Question: Today I've a question on a project I've been working on. The idea for this project is to have a TextBox based input section in which I could put my numbers in and later do some calculations with them.
[
I've already solved the problem of ignoring any unwanted characters (Only 0 to 9, SPACE and ENTER are allowed),
But now I'm faced with the real challenge... The Dot.
Currently as it is I have the following code for it:
private void limitInputMainField(object sender, KeyPressEventArgs e)
{
e.Handled = !("
.<PHONE>".Contains(e.KeyChar));
'''
if (e.KeyChar == '.')
{
testLines = mainField.Text.Split(new string[] { Environment.NewLine, " " }, StringSplitOptions.RemoveEmptyEntries);
try
{
if (testLines[testLines.Length - 1].IndexOf('.') != -1)
{
e.Handled = true;
}
}
catch
{
e.Handled = true;
}
}
'''
}
This would fix the problem of inputting the dot for as long as the numerical values are proceeding forwards (By which I mean as long as the user doesn't change his/her mind and decides to go back and edit a previous value).
This then becomes a nightmare, because the code is only based on the last value entered.
Meaning if there is no Dot in the last value - then a silly amount of dots can be placed in the previous values, and/or if there is a Dot on the last value then no previous Dot can be re-placed at all.
I've tried checking them individually with for / foreach loops, however this proved to be impossible as it doesn't really tell me which value I'm about to edit and how can I check if that value already contains a Dot or not.
Thank you in advance,
Binary Life
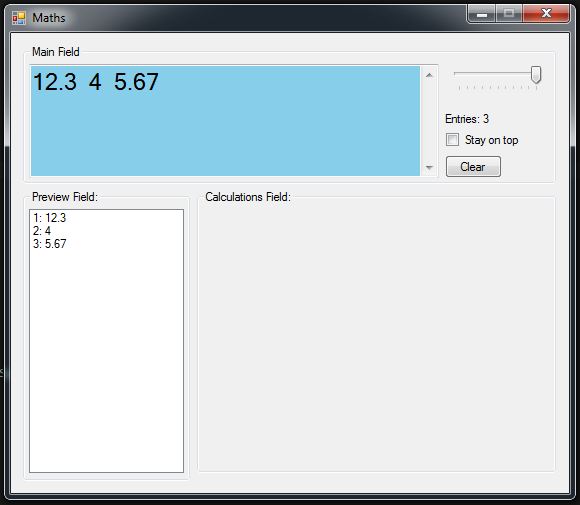
Answer: You're making way too much work for yourself. Just attempt to parse out the values in the TextChanged() event and toggle your "Process/Calculate" button based on the results so the user can only proceed when everything is good. You can give feedback in the ListBox to let the user what numbers have been successfully parsed. This could look something like this:
'''
private bool ValidData = false;
private List<decimal> numbers = new List<decimal>();
private void Form1_Load(object sender, EventArgs e)
{
button1.Enabled = false;
}
private void textBox1_TextChanged(object sender, EventArgs e)
{
ValidData = true; // assume it's all good until proven otherwise
numbers.Clear();
decimal value;
string[] values = textBox1.Text.Split(" ".ToCharArray(), StringSplitOptions.RemoveEmptyEntries);
for(int i = 0; i< values.Length; i++)
{
values[i] = values[i].Trim();
if (decimal.TryParse(values[i], out value))
{
numbers.Add(value);
}
else
{
ValidData = false;
}
}
button1.Text = ValidData ? "Process" : "Invalid Data";
button1.Enabled = ValidData;
listBox1.DataSource = null;
listBox1.DataSource = numbers;
}
private void button1_Click(object sender, EventArgs e)
{
if (ValidData)
{
// do something with each number
foreach(decimal value in numbers)
{
Console.WriteLine(value.ToString());
}
}
}
'''